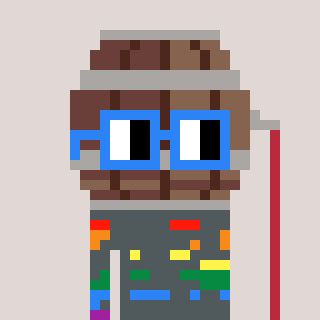
a pixel art character with square blue glasses, a wine barrel-shaped head and a bege-colored body on a warm background